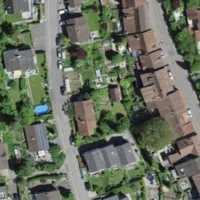
EUNIS habitat code: 55
Species observed at this site:
Lamium galeobdolon